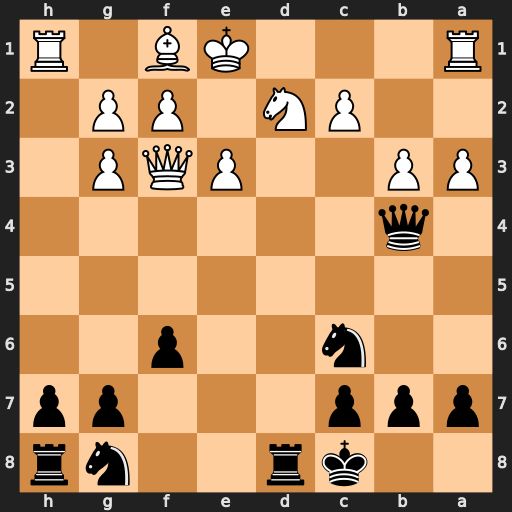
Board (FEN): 2kr2nr/ppp3pp/2n2p2/8/1q6/PP2PQP1/2PN1PP1/R3KB1R
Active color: b
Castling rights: KQ
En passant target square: -
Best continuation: Qxd2#